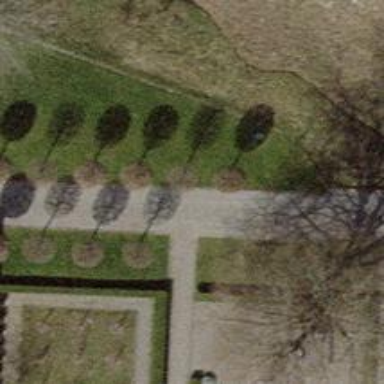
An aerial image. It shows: Unpaved path.